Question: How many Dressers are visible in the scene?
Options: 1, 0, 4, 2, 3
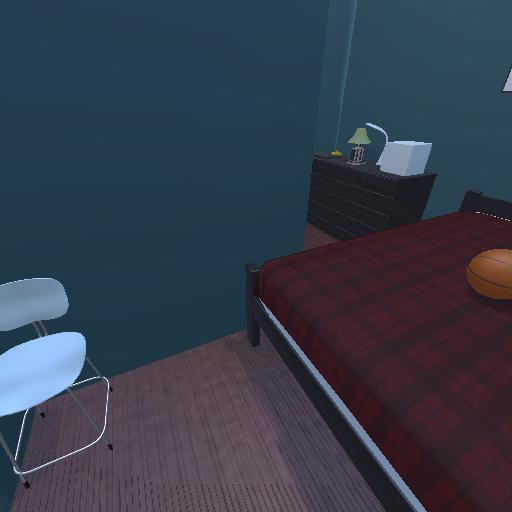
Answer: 1